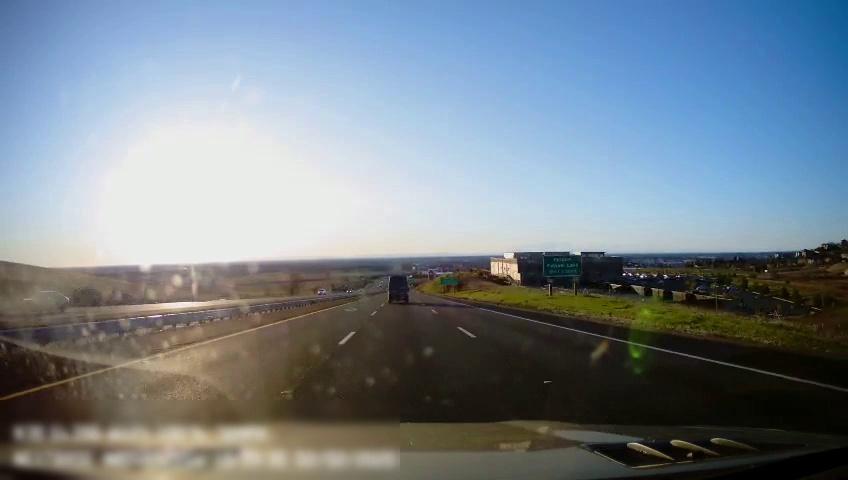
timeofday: Day
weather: Sunny
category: Drivable Space
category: Drivable Space
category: Vehicles | Truck
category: Vehicles | Car
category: Lanes | Current Lane
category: Lanes | Current Lane
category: Lanes | Alternate Lane
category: Lanes | Alternate Lane
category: Traffic | Signs
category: Traffic | Signs